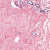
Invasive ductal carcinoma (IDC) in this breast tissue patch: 0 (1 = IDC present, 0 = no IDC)